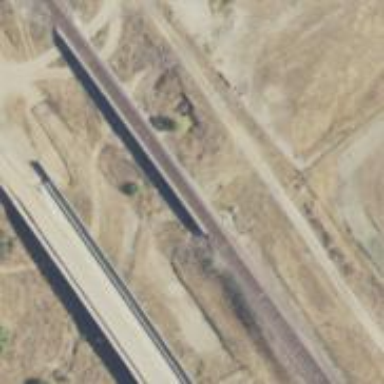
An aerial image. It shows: Bridge supported by abutments.